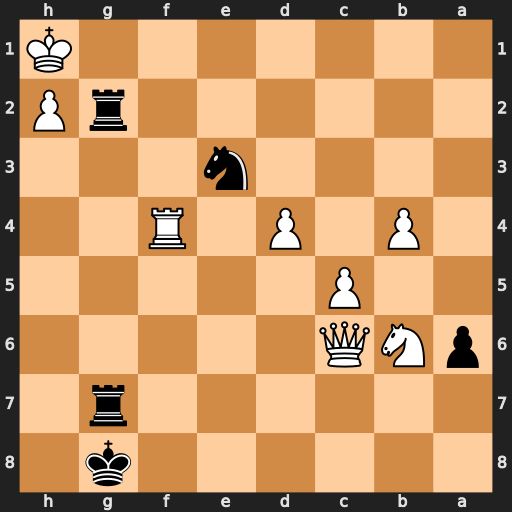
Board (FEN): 6k1/6r1/pNQ5/2P5/1P1P1R2/4n3/6rP/7K
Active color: b
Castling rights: -
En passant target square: -
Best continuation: Rg1#